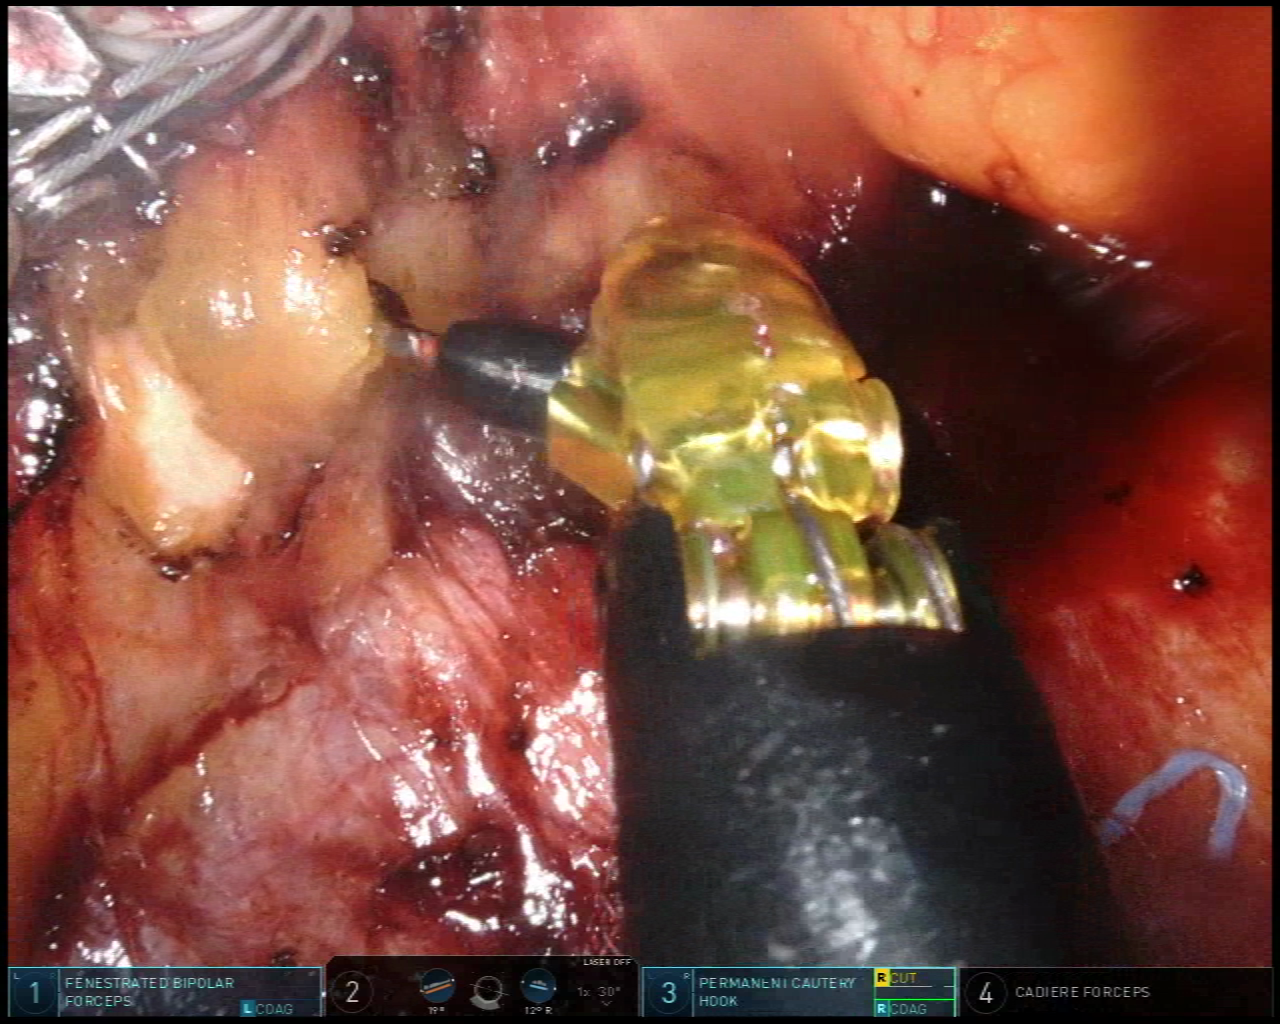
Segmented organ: pancreas
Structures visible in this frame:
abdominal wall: no
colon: no
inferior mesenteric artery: no
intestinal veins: no
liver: no
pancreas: yes
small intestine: no
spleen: no
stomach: no
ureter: no
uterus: no
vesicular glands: no